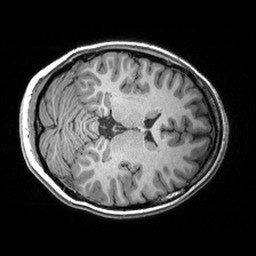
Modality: T1w
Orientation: axial
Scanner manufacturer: siemens
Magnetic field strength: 3 T
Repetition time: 2.53 s
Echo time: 0.00299 s